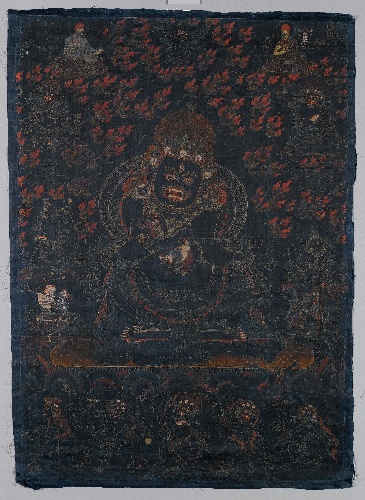
Date: ca. 1650
Object type: Tangka
Classification: Paintings
Medium: Distemper and gold on blue silk
Culture: Tibet
Dimensions: Image: 29 x 20 1/2 in. (73.7 x 52.1 cm)
Overall: 30 1/4 x 21 3/4 in. (76.8 x 55.2 cm)
Department: Asian Art
Credit line: Purchase, Bequest of Nina Bunshaft, by exchange, and funds from various donors, 2006
Accession year: 2006
Repository: Metropolitan Museum of Art, New York, NY
Tags: Skeletons|Deities|Buddhism